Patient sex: F
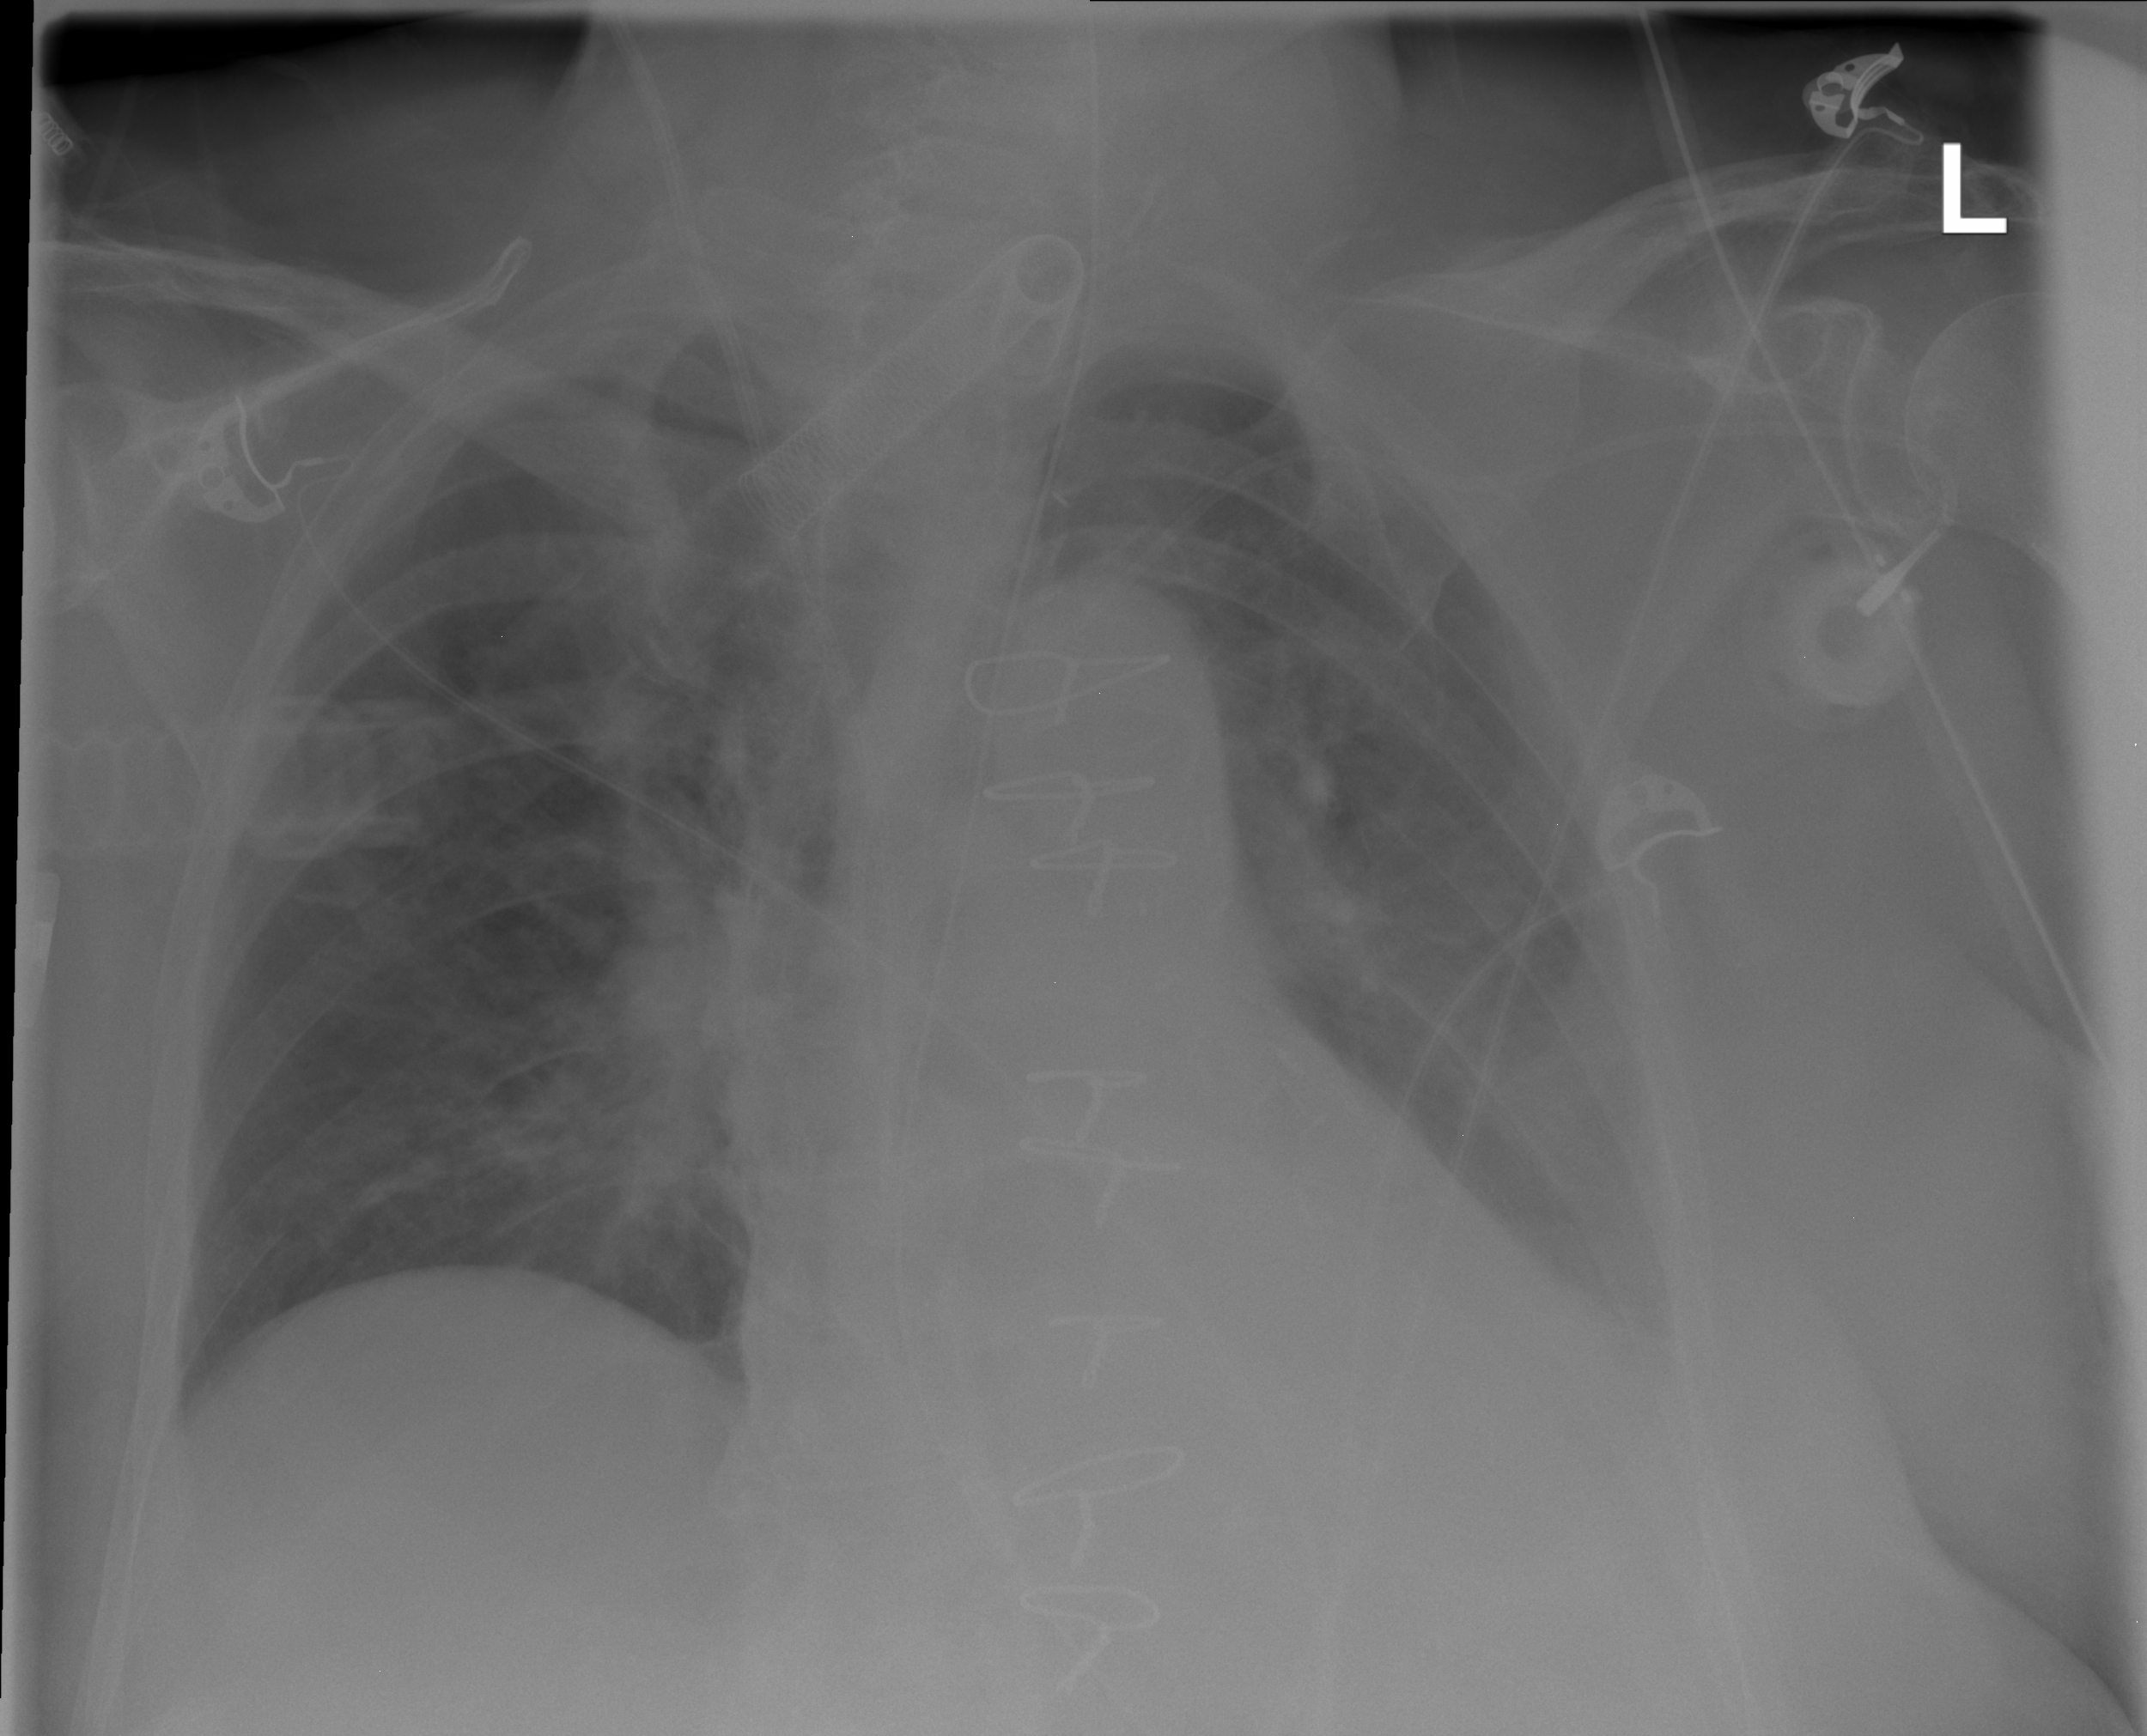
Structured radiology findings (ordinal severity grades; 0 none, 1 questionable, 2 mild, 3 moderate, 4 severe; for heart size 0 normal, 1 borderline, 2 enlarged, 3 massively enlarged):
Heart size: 2
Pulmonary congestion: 3
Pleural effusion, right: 0
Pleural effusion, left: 2
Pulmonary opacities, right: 2
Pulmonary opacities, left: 2
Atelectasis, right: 0
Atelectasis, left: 0